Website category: game
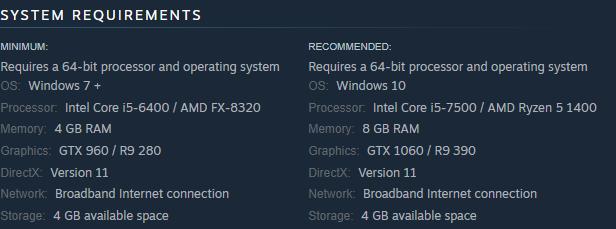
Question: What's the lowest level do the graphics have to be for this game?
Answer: GTX 960 / R9 280

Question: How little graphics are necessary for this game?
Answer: GTX 960 / R9 280

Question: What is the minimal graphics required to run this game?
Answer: GTX 960 / R9 280

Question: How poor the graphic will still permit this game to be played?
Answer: GTX 960 / R9 280

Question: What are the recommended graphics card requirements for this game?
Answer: GTX 1060 / R9 390

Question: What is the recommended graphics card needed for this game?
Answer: GTX 1060 / R9 390

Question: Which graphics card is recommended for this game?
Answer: GTX 1060 / R9 390

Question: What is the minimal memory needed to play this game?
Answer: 4 GB RAM

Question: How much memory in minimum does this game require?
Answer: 4 GB RAM

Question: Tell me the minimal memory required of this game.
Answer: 4 GB RAM

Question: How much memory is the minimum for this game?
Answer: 4 GB RAM

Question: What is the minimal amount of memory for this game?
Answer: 4 GB RAM

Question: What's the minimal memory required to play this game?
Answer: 4 GB RAM

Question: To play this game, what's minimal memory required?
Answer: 4 GB RAM

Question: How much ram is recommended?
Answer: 8 GB RAM

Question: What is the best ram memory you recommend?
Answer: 8 GB RAM

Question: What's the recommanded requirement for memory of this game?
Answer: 8 GB RAM

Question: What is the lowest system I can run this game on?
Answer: Windows 7 +

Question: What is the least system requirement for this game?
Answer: Windows 7 +

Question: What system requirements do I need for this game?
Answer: Windows 7 +

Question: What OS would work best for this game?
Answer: Windows 10

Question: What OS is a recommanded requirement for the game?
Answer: Windows 10

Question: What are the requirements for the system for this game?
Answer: Windows 10

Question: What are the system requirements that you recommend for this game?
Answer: Windows 10

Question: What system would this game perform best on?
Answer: Windows 10

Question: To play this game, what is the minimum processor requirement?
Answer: Intel Core i5-6400 / AMD FX-8320

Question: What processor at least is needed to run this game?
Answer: Intel Core i5-6400 / AMD FX-8320

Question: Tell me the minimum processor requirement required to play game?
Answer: Intel Core i5-6400 / AMD FX-8320

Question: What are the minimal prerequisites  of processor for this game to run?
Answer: Intel Core i5-6400 / AMD FX-8320

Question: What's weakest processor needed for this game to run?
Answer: Intel Core i5-6400 / AMD FX-8320

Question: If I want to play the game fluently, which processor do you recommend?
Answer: Intel Core i5-7500 / AMD Ryzen 5 1400

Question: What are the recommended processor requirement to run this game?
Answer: Intel Core i5-7500 / AMD Ryzen 5 1400

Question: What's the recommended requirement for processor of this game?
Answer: Intel Core i5-7500 / AMD Ryzen 5 1400

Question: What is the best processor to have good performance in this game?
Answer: Intel Core i5-7500 / AMD Ryzen 5 1400

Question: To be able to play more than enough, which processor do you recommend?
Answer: Intel Core i5-7500 / AMD Ryzen 5 1400